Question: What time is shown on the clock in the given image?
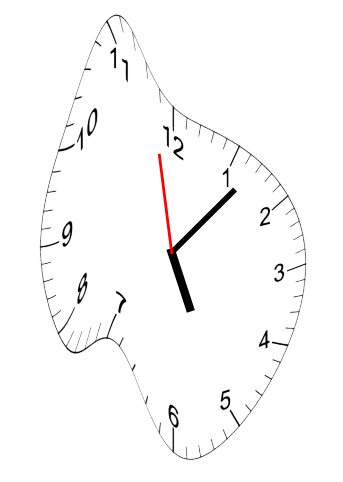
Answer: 05:06:58